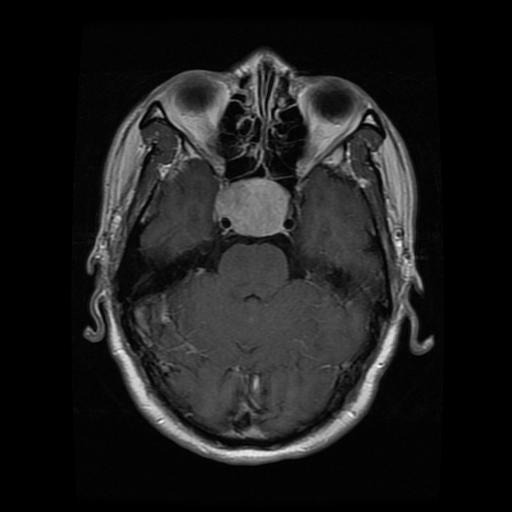
Label: pituitary